Field crop: tomato
Growth stage: 2
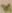
Species: solanum